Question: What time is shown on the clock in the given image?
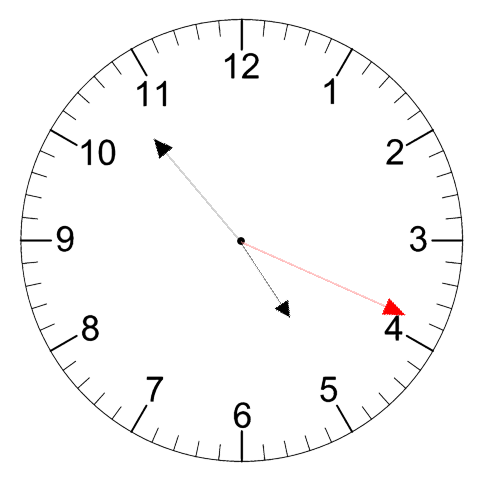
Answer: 04:53:19